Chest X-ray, PA view. Patient: 48 years old, sex M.
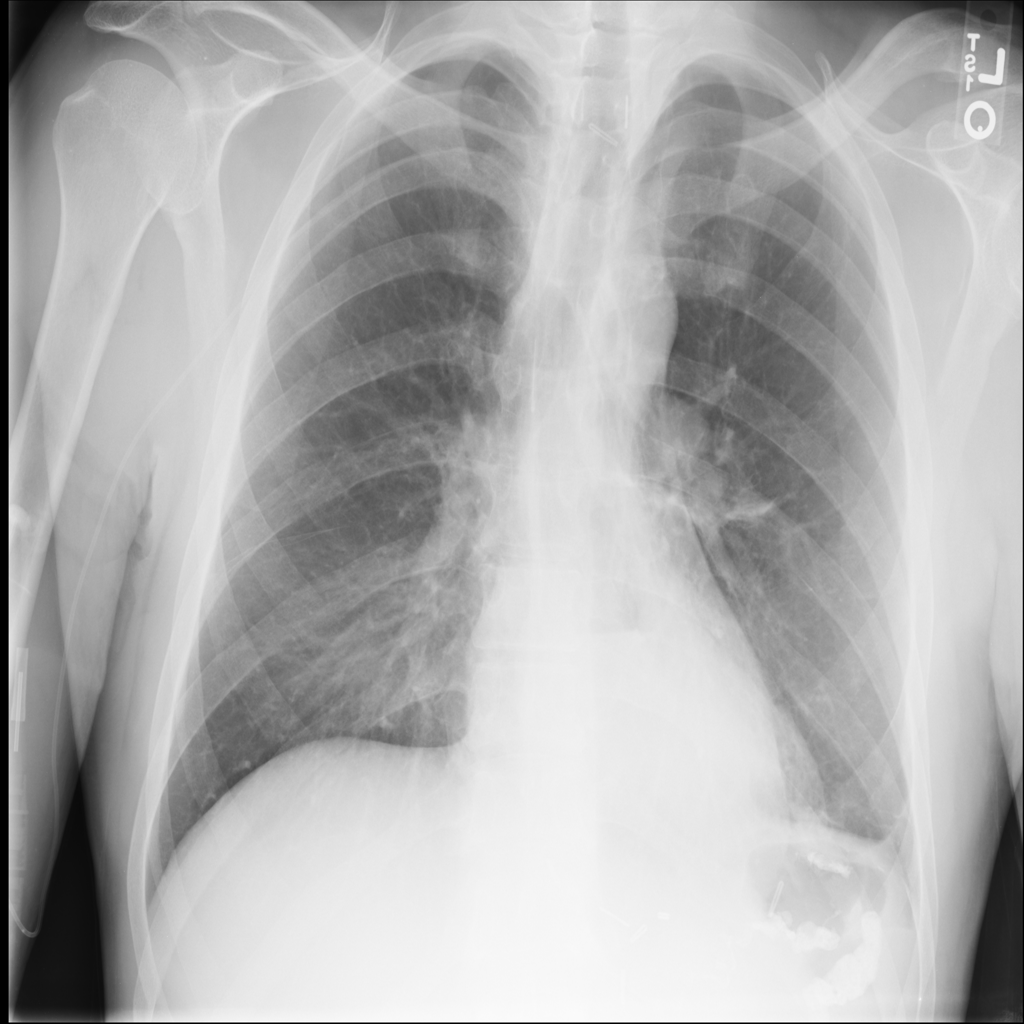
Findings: No Finding